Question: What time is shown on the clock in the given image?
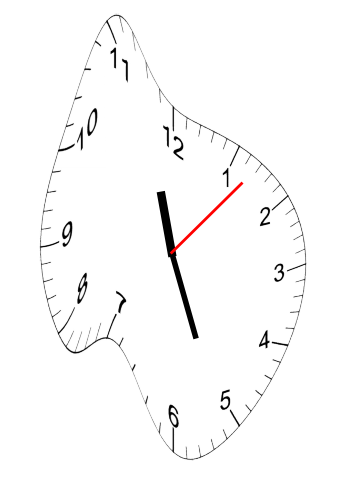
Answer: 11:26:07